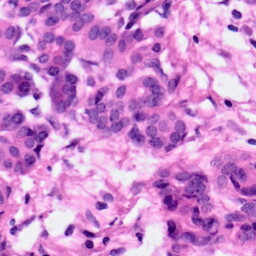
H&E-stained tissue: Pancreatic